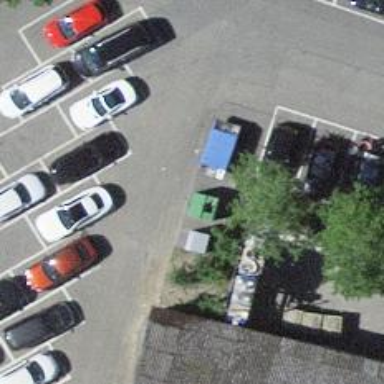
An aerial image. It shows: Recycling container for recycling.